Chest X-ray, PA view. Patient: 30 years old, sex F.
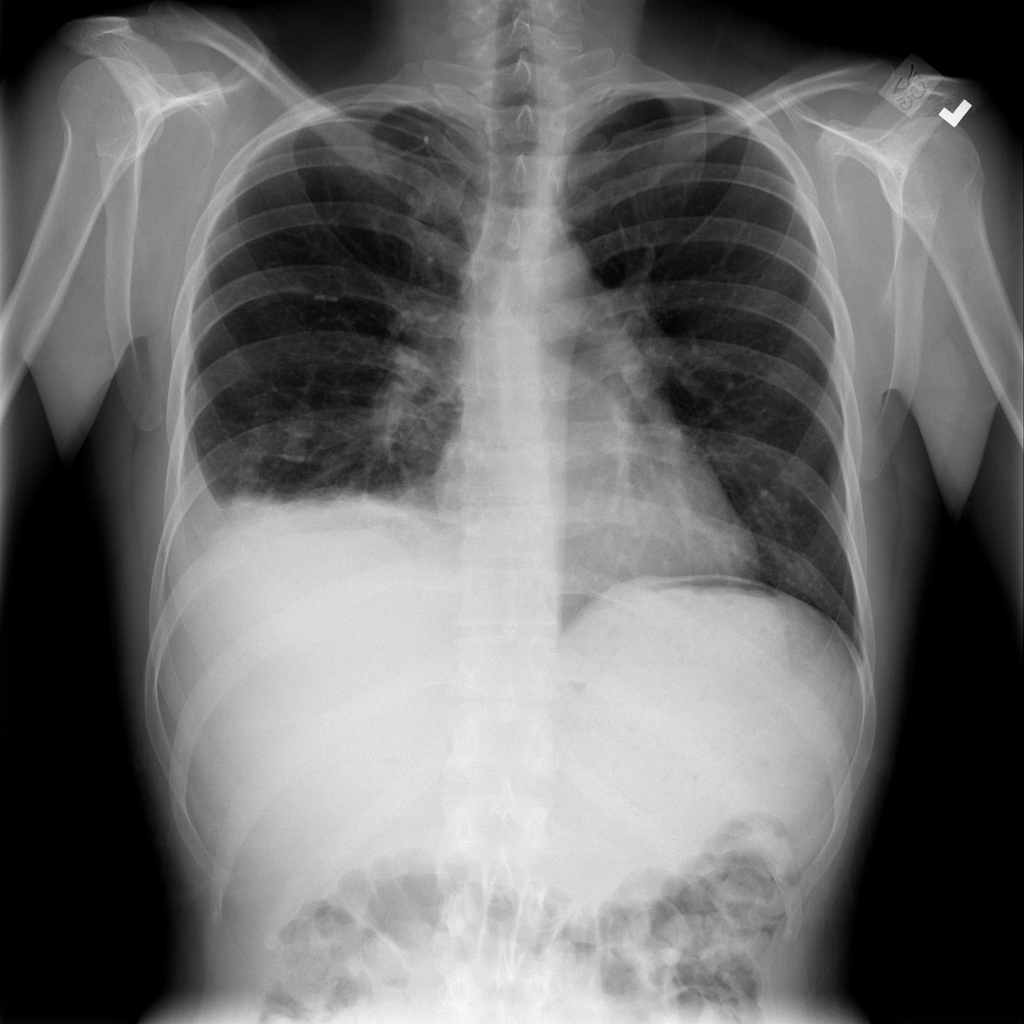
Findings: Atelectasis, Infiltration, Nodule